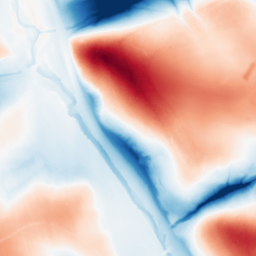
Category: classical
Decomposition family: gaussian_anisotropic
Decomposition parameters: sigma_x: 2
sigma_y: 50
Upsampling method: cubic_catmull_rom
Upsampling parameters: scale: 4
Upsampling scale: 4